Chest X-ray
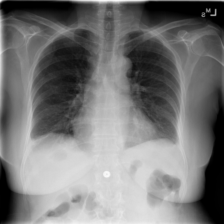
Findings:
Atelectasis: negative
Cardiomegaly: negative
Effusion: positive
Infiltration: positive
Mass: negative
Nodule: negative
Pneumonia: negative
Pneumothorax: negative
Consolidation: positive
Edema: negative
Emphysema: negative
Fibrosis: negative
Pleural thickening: negative
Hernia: negative